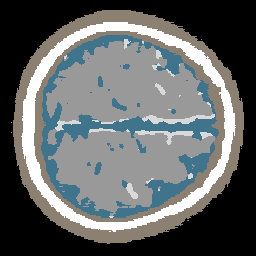
Label: no_lesion